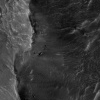
Atmospheric dust classification: not_dusty